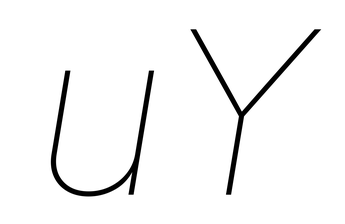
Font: Inter-Italic_Thin_Italic